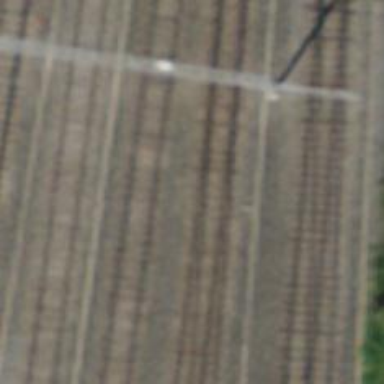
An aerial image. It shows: Railway switch.